Question: I have a subclassed 'QTreeView'. I need to make it looks like simple 'QListView' without space (left corner spacing) for child items. What should I do? Qt is .
Already tried 'setRootIsDecorated' and it doesn't help. I have tried 'QTreeView::setIndentation', but it doesn't help too.

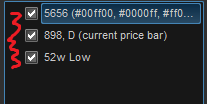
Answer: The problem was in the methods which somehow changes my 'QTreeView'. So, setting indentation after this methods solved the problem. But I still don't understand why setting indentation in the constructor of 'QTreeView' was useless.